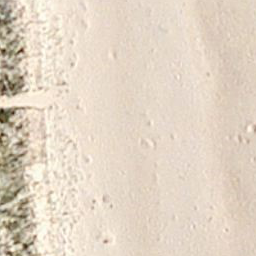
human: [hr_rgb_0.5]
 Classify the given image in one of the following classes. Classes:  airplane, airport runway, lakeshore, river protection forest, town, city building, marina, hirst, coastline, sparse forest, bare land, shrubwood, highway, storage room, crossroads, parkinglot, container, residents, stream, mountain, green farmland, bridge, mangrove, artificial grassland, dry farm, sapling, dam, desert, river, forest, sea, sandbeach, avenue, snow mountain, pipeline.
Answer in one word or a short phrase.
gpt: sandbeach